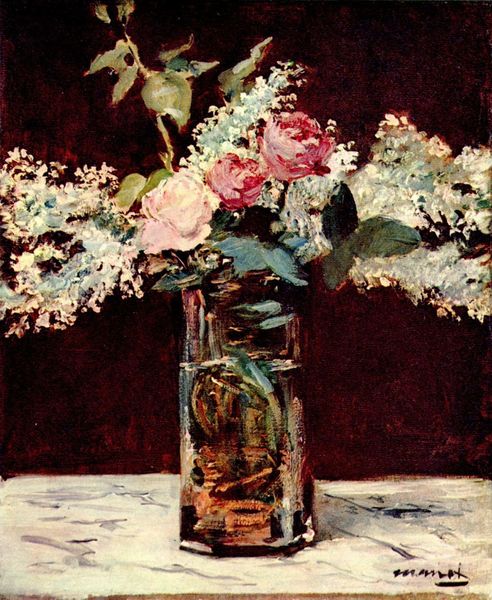
Titel: Stilleben mit Flieder und Rosen
Künstler: Édouard Manet
Standort: New York (New York)
Institution: (Privatsammlung)
Schlagwörter: blau, blätter, dunkel, gemälde, schatten, wasser, weiß, grün, impressionismus, blumen, braun, bunt, glas, hintergrund, holz, kreide, licht, marmor, schwarz, tisch, zeichnung, blüten, rose, rosen, rot, tuch, malerei, wand, stehen, stein, signatur, tischdecke, tischtuch, öl, zweige, blatt, pflanzen, rosa, krug, stilleben, stillleben, vase, sommer, blumenvase, abstrakt, bank, rand, monet, manet, strauss, platte, still, flieder, blumenstrauss, impression, blütenblätter, kante, stiel, tulpe, gefäß, eckig, zweig, ölmalerei, stängel, duft, wurzeln, dornen, claude, blumenstilleben, stafelei, grünzeug, pastel, gell, dorne, straß, blme, bulmen